Chest X-ray:
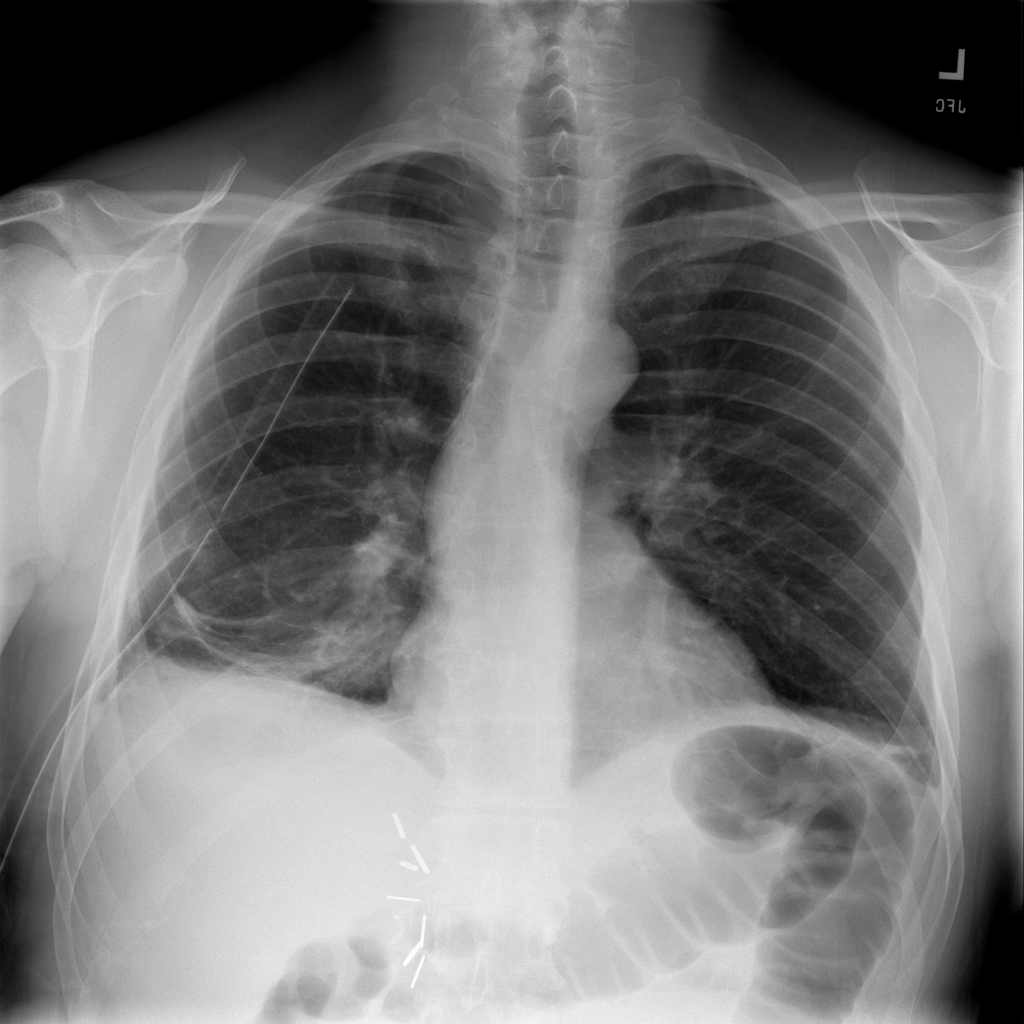
Findings: Consolidation, Effusion, Atelectasis
No abnormal finding: no